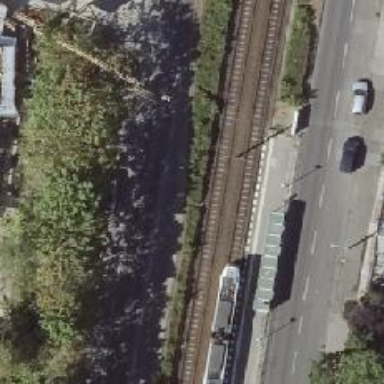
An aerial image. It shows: Tram stop.